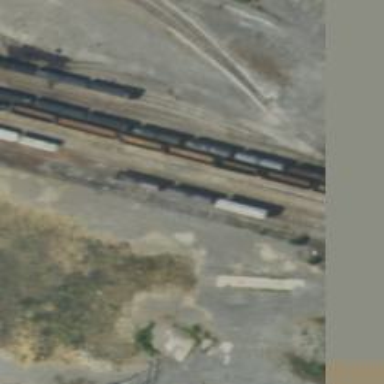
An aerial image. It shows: Abandoned railway yard.